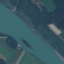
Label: River